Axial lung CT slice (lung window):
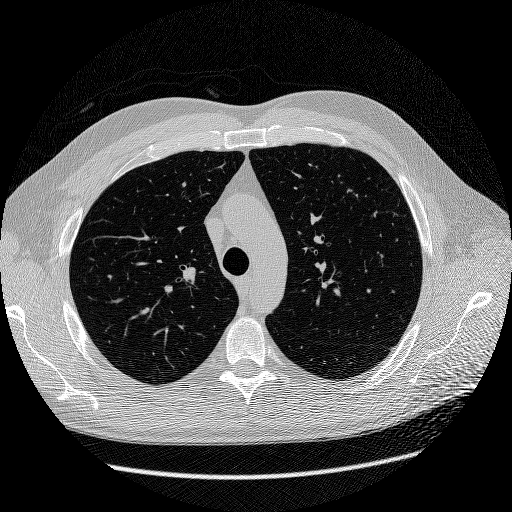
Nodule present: no